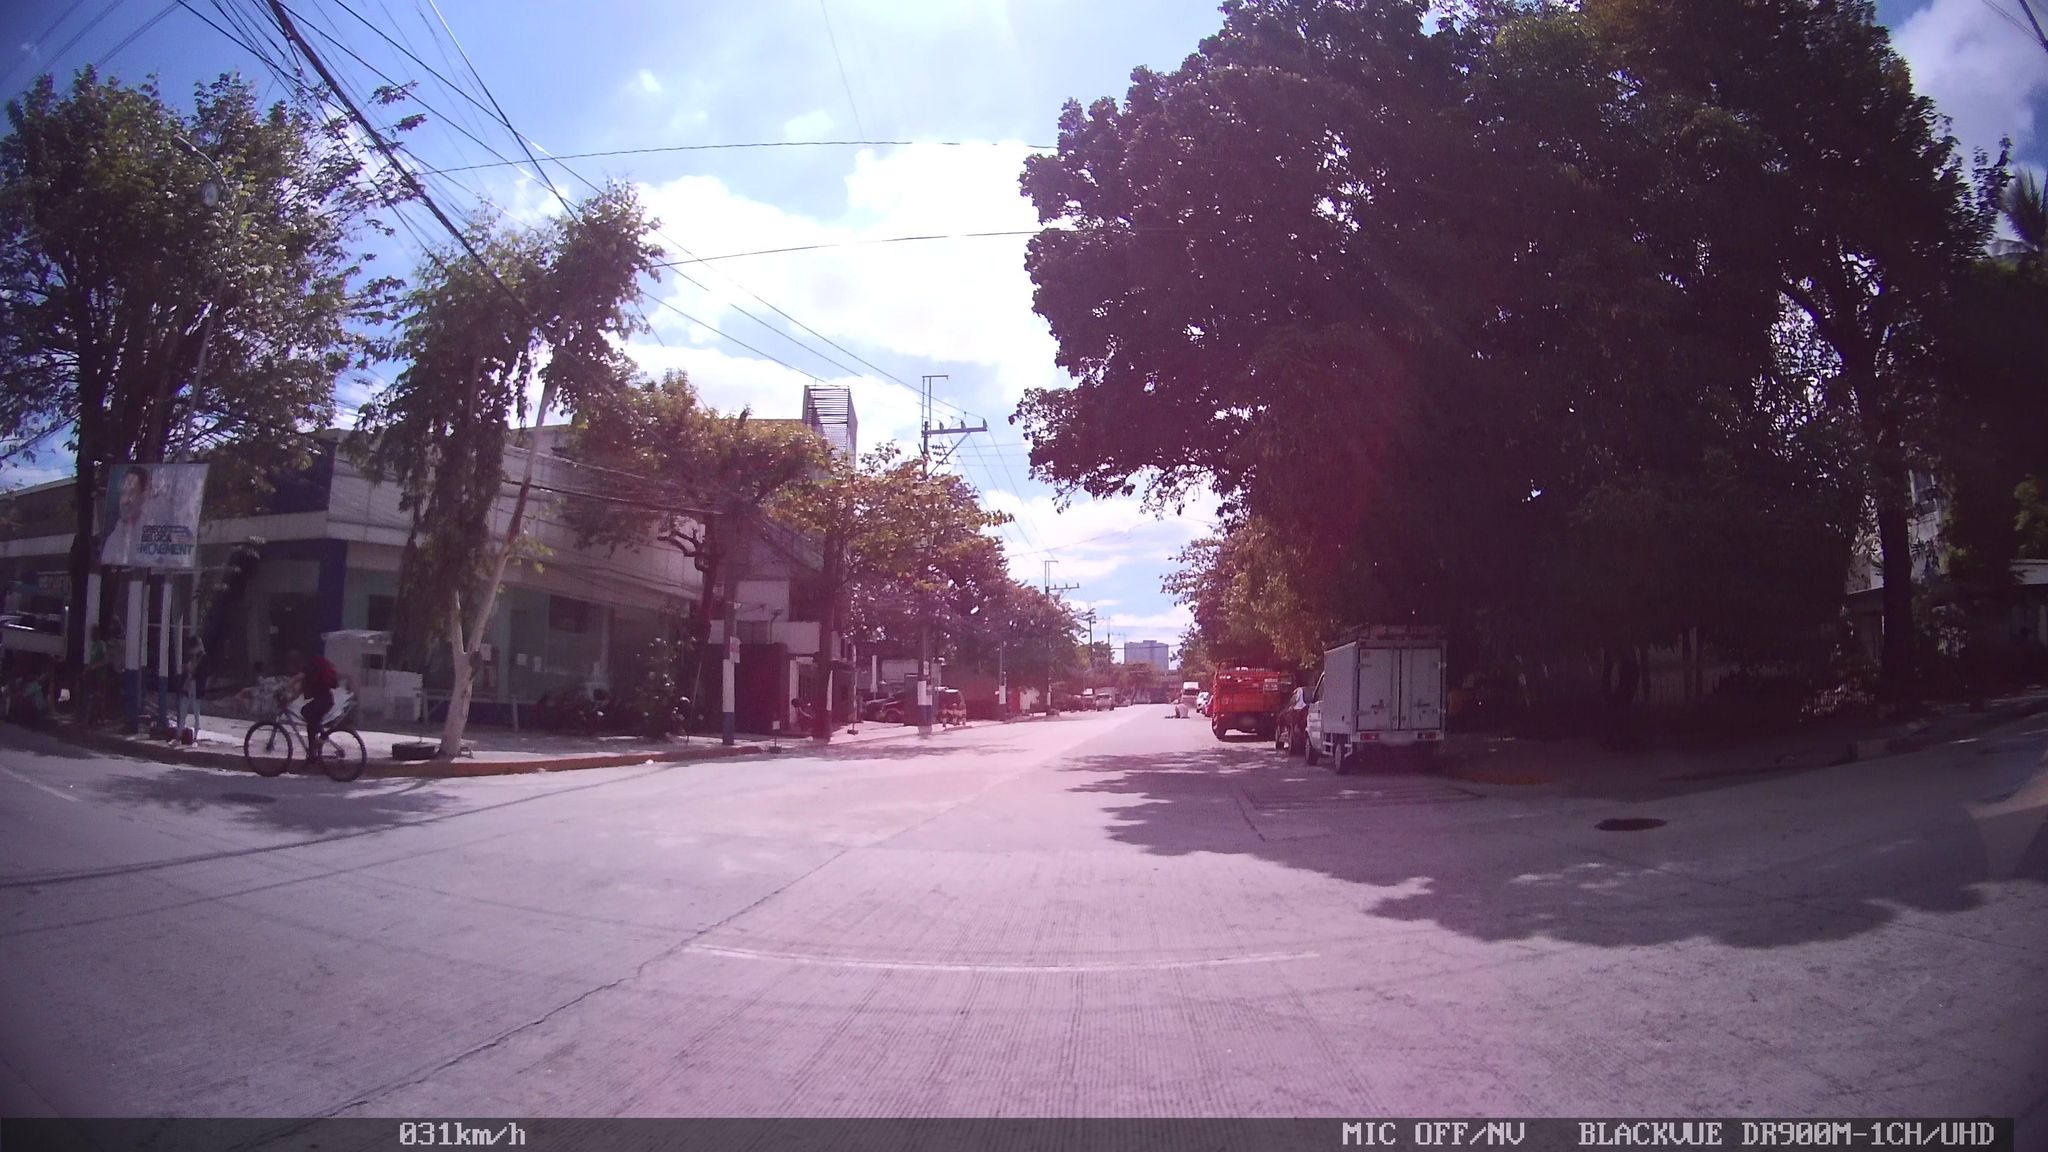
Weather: clear
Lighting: day
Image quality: good
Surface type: driving surface
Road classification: secondary
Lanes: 4
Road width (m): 14
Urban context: urban centre
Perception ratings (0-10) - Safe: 4.77, Lively: 6.74, Beautiful: 5.28, Boring: 1.33, Depressing: 2.01, Wealthy: 1.94